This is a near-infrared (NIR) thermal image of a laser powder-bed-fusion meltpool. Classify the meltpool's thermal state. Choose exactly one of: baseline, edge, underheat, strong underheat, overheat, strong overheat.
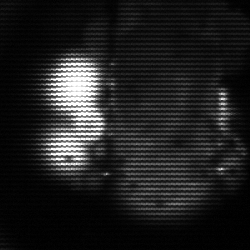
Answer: strong underheat